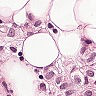
Metastatic tissue present: yes